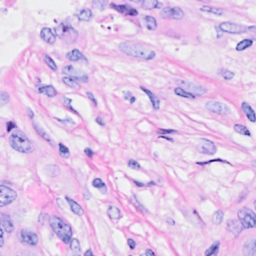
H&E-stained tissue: Breast